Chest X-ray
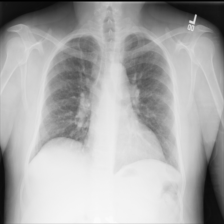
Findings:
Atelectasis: negative
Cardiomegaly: negative
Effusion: negative
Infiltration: negative
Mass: negative
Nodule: negative
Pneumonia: negative
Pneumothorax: negative
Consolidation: negative
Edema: negative
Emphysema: negative
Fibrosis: negative
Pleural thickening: negative
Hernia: negative